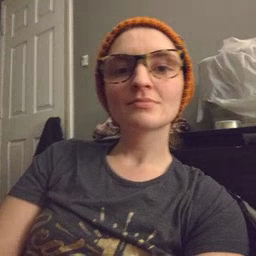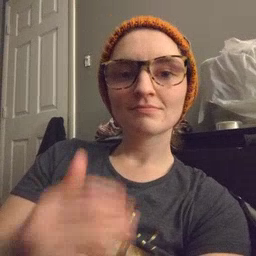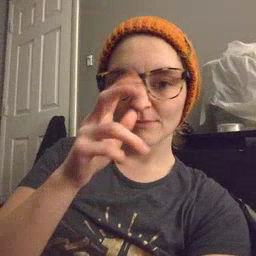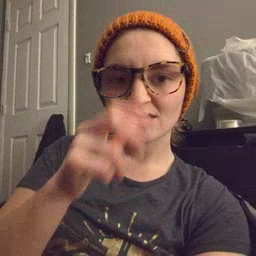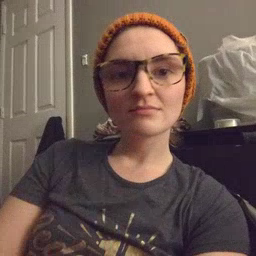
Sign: bug